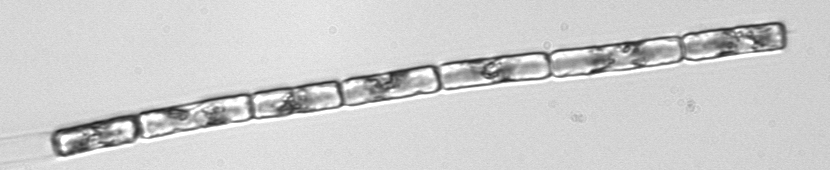
Label: Guinardia_delicatula